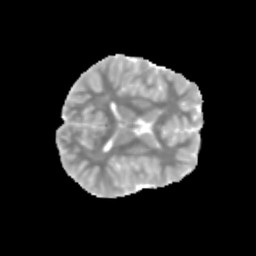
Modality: MD
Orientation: axial
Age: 11
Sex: male
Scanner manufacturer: siemens
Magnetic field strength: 3 T
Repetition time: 3.8 s
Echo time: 0.07 s